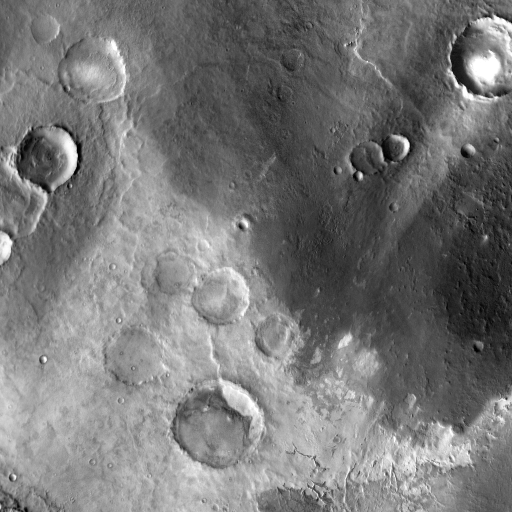
Crater classes present: Background, Other, Layered, Buried, Secondary